Brain MRI, t2w sequence, axial 2D slice.
Patient: age 29, sex F, weight 95 kg, height 1.95 m
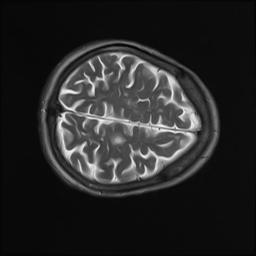